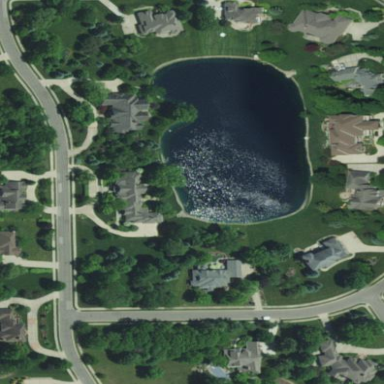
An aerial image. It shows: Pond with natural water.